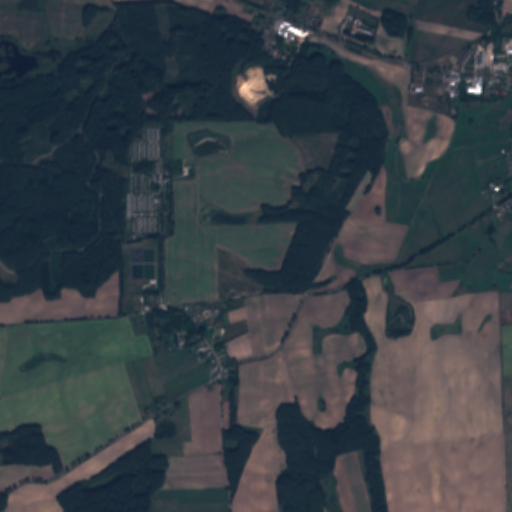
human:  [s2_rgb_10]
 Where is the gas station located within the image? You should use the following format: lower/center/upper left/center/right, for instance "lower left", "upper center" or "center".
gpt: The gas station is located in the upper right of the image.
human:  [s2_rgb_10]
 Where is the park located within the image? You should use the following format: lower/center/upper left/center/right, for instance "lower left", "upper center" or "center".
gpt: The park is located in the lower center of the image.
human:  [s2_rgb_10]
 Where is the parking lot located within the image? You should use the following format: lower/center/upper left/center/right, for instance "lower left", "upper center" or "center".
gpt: The parking lot is located in the upper right of the image.
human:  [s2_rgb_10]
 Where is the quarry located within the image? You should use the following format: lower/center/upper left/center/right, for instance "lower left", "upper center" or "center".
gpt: The quarry is located in the upper center of the image.
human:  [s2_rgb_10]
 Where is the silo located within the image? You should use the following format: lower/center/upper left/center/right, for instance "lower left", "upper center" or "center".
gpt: The silo is located in the upper right of the image.
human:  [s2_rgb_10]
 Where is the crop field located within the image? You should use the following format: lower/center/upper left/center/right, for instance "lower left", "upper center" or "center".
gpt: There is no crop field in the image.